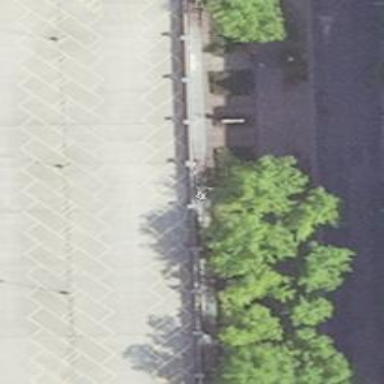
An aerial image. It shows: Entrance to multi-storey parking facility.